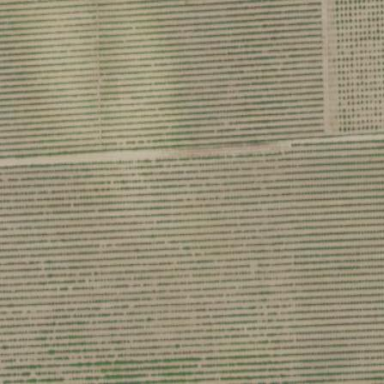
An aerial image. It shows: Vineyard growing grapes.